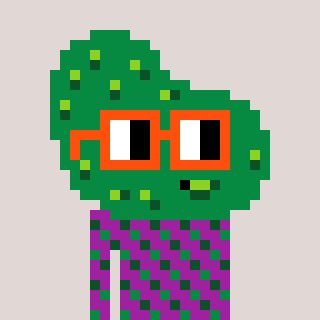
a pixel art character with square orange glasses, a pickle-shaped head and a magenta-colored body on a warm background